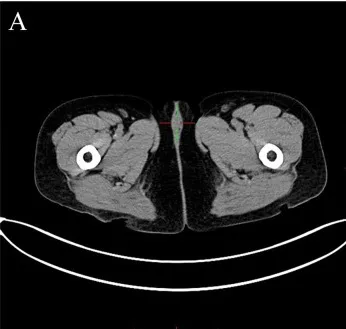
The PET-CT scans obtained from case 1 ("+" presents the vulvar/cervical lesion): (A) The CT showed a low-density nodular shadow in the vulva.
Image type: radiology (ct)